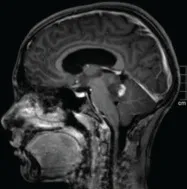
(C) Contrast enhanced Sagittal T1- weighted sequence.
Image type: radiology (mri)